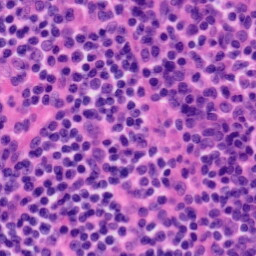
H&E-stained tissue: Tonsil